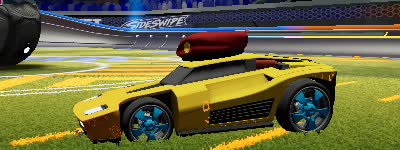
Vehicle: breakout